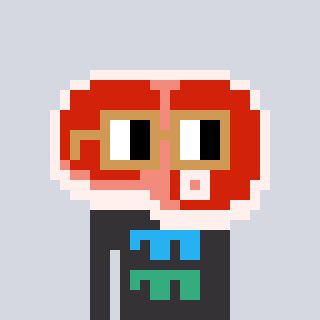
a pixel art character with square brown glasses, a steak-shaped head and a grayscale-colored body on a cool background